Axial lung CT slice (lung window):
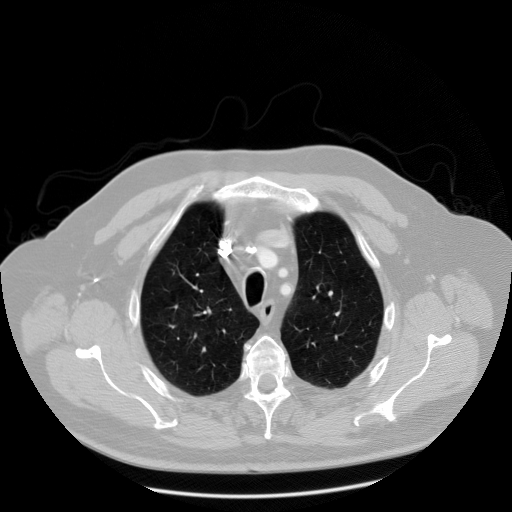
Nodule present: no